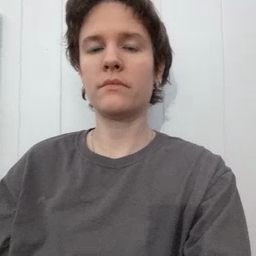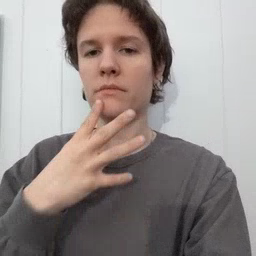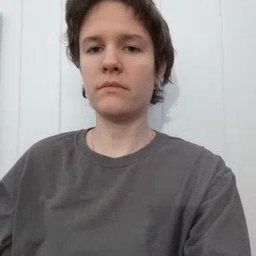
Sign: wet